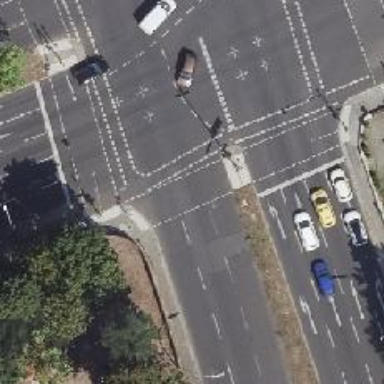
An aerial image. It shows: Crossing with traffic signals.